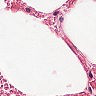
Metastatic tissue present: no